Question: I am having a little problem with the WebView in android.
When I load the following text in the WebView I am getting a strange character for e.g. the 's, and also some later on. The HTML is, printed to the Logger:
'''
This week's show is hosted by Fr. Gabriel Gillen, O.P. and Fr. Walter Wagner, O.P . The readings are: Acts 2:14A, 36-41; 1 Peter 2:20B-25; John 10:1-10. Click here to listen!<img alt="" border="0" src="http://stats.wordpress.com/b.gif?host=opeast.org&blog=23933483&post=18874&subd=dominicandaily&ref=&feed=1" width="1" height="1" />
'''
The code to log and load the HTML is:
'''
Log.d(iDomsAndroidApp.TAG, "HTML: " + article.getDescription());
webView.loadData(html, "text/html", "utf-8");
'''
The resulting screenshot is:

Can anybody give me a hint how to fix this problem?
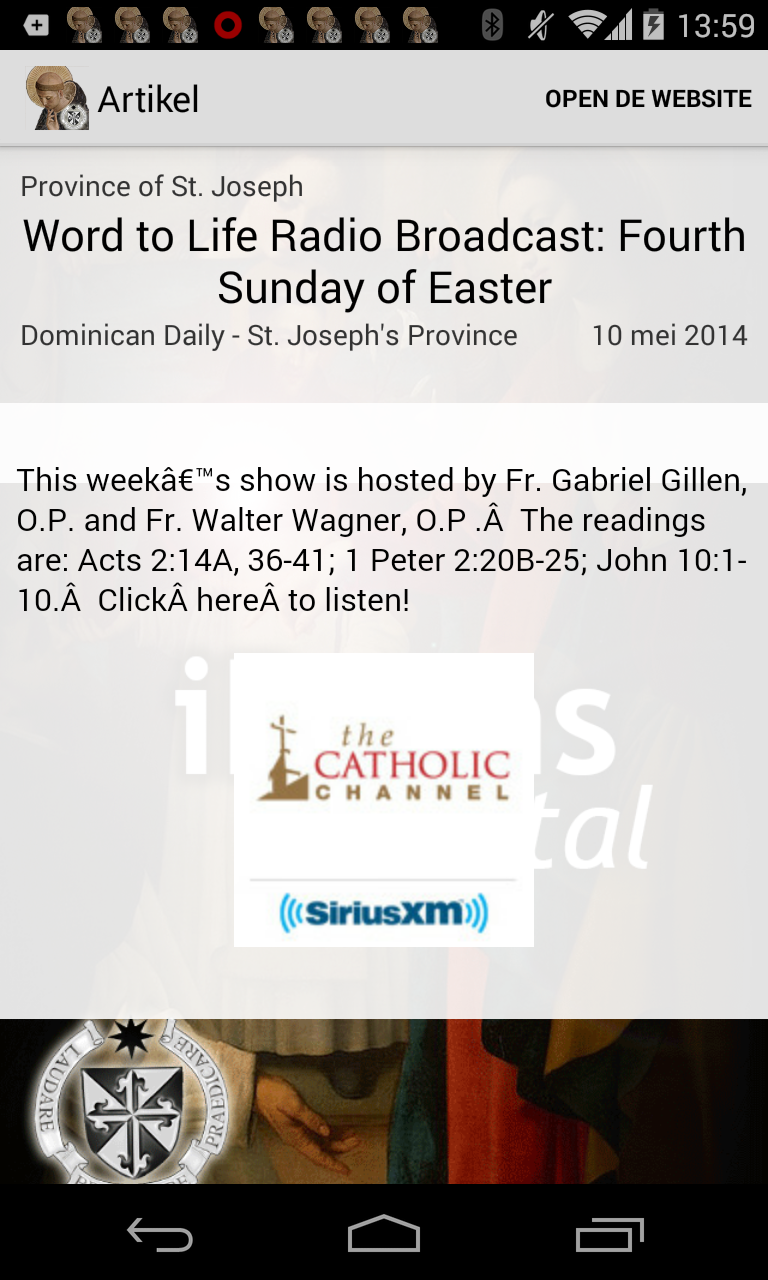
Answer: Try out by,
'''
webView.loadData(myHtmlString, "text/html; charset=UTF-8", null);
'''